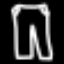
Label: pants